Field crop: maize
Growth stage: 1
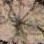
Species: salsola